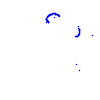
Particle: kaon